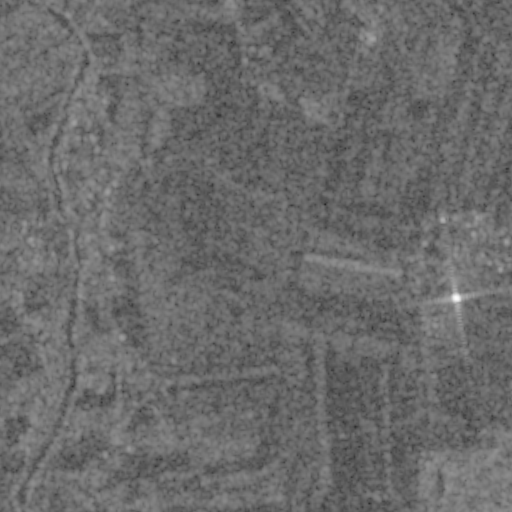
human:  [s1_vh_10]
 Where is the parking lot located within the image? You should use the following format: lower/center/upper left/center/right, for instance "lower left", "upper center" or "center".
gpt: The parking lot is located in the center left of the image.
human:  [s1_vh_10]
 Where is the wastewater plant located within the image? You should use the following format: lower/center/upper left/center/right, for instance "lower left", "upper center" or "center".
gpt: The wastewater plant is located in the upper left of the image.
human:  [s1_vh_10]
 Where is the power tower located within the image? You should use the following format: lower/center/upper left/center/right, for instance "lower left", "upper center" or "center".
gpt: There is no power tower in the image.

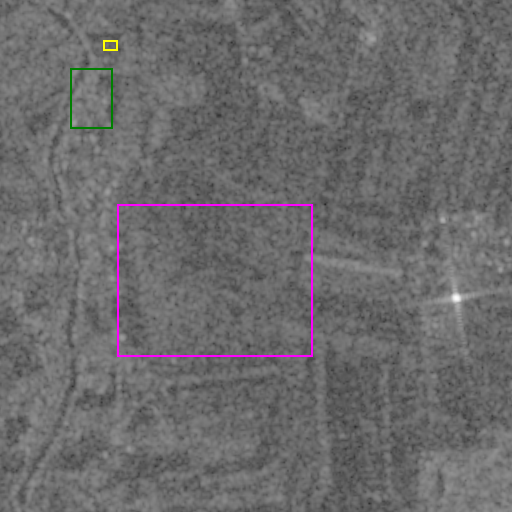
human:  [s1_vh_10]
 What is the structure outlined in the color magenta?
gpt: The structure outlined in magenta is a crop field.
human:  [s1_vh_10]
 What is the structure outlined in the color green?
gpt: The structure outlined in green is a park.
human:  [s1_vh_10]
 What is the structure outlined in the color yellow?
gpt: The structure outlined in yellow is a wastewater plant.
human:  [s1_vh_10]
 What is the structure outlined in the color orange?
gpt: There is no orange outline.